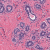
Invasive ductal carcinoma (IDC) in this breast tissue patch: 0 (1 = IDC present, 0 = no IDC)